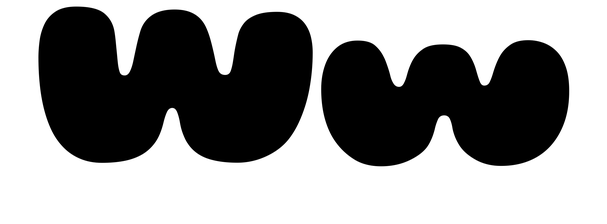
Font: Gluten_Black